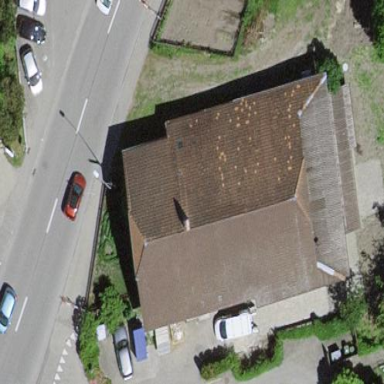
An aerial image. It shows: Farm building.